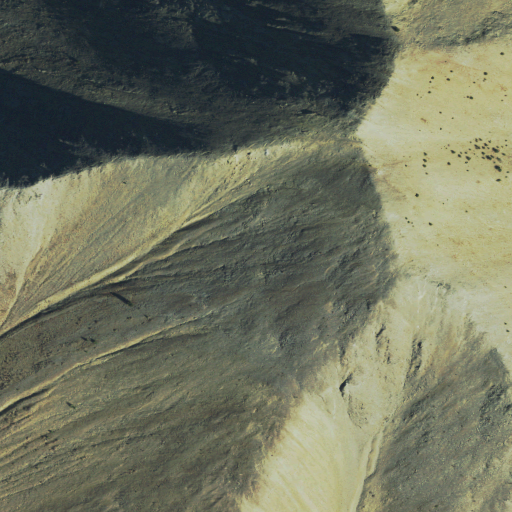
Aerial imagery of mountain in Idaho named Grays Peak containing grassland and shrub